Chest X-ray:
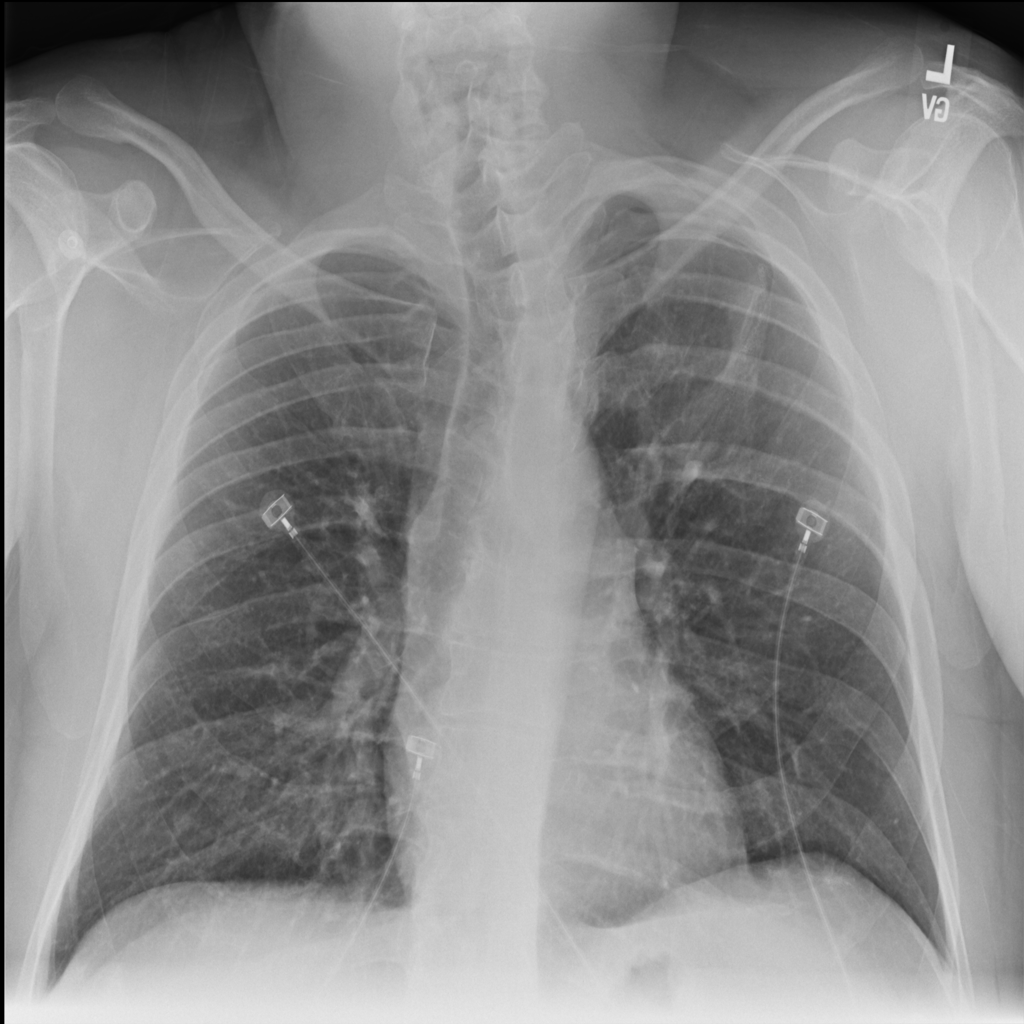
Findings: Pneumothorax, Atelectasis
No abnormal finding: no